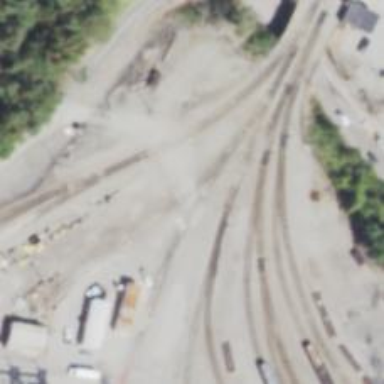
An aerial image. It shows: Railway siding with rails.